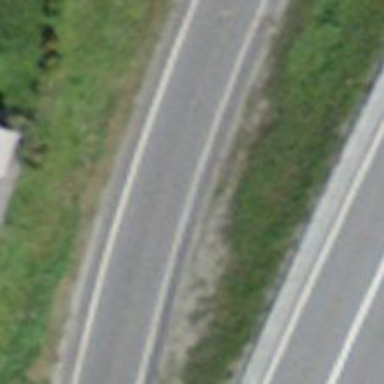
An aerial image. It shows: Primary link road with asphalt surface.